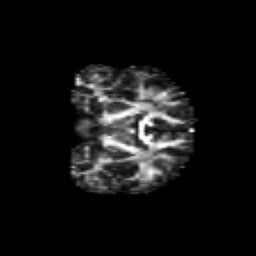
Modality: FA
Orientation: coronal
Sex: female
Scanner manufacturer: siemens
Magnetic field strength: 3 T
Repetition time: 5 s
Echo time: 0.071 s